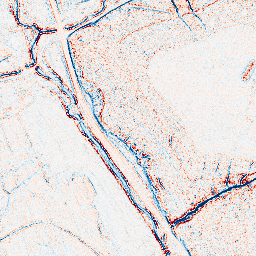
Category: edge_preserving
Decomposition family: bilateral
Decomposition parameters: d: 5
sigma_color: 150
sigma_space: 100
Upsampling method: sinc_hamming
Upsampling parameters: scale: 4
kernel_size: 16
Upsampling scale: 4